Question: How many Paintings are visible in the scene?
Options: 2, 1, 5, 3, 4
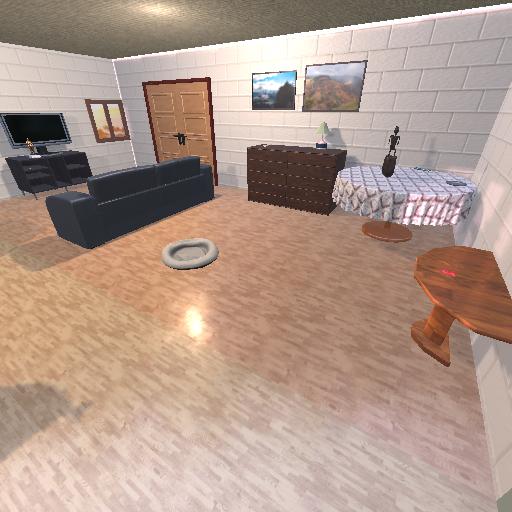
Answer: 2